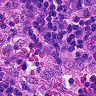
Metastatic tissue present: no